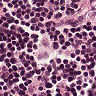
Metastatic tissue present: no